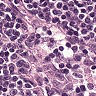
Metastatic tissue present: no